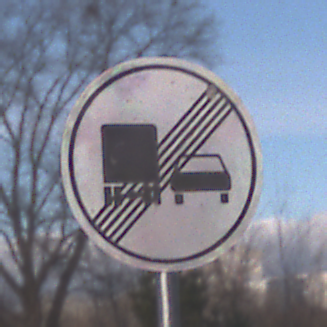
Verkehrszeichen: EndeUeberholverbotKraftfahrzeuge
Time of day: MorningAfternoon
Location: Outdoor (Nature)
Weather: PartlyCloudy
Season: NotSpecified
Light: Natural